高三 · 组合几何学
如图, $\mathrm{DE}$ 是 $\triangle \mathrm{ABC}$ 的中位线, 点 $\mathrm{F}$ 是 $\mathrm{BC}$ 上任一点, $\mathrm{AF}$ 交 $\mathrm{DE}$ 于点 $\mathrm{G}$, 则有( )

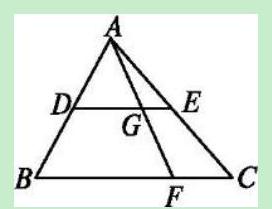
A. $A G>G F$

B. $\mathrm{AG}=\mathrm{GF}$

C.AG<GF

D.AG 与 $\mathrm{GF}$ 的大小不确定
答案: B
解析: 解答: $\because \mathrm{DE}$ 是 $\triangle \mathrm{ABC}$ 的中位线, $\therefore$ 在 $\triangle \mathrm{ABF}$ 中, $\mathrm{DG} / / \mathrm{BF}$. 又 $\because \mathrm{AD}=\mathrm{DB}, \therefore$ 点 $\mathrm{G}$ 平分 $\mathrm{AF}$,即 $\mathrm{AG}=\mathrm{GF}$.

分析: 本题主要考查了平行线等分线段定理, 解决问题的关键是根据平行线等分线段定理方向即可.